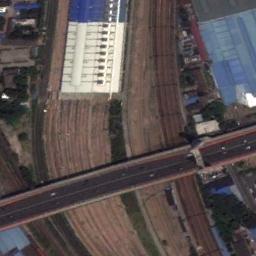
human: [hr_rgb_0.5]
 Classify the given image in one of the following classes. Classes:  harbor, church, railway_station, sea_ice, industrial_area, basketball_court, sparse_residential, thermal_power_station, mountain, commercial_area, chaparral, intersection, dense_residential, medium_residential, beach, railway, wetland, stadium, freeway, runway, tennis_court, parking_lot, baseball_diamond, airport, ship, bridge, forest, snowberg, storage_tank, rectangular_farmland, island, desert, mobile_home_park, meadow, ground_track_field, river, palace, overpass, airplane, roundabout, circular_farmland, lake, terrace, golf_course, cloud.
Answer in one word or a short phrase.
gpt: railway_station